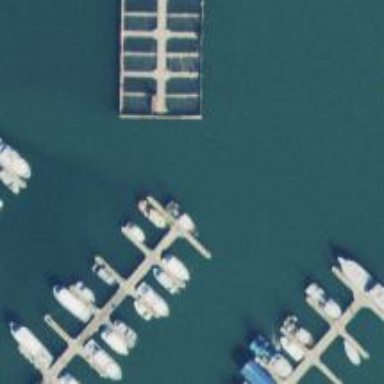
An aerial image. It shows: Pier with mooring facilities.